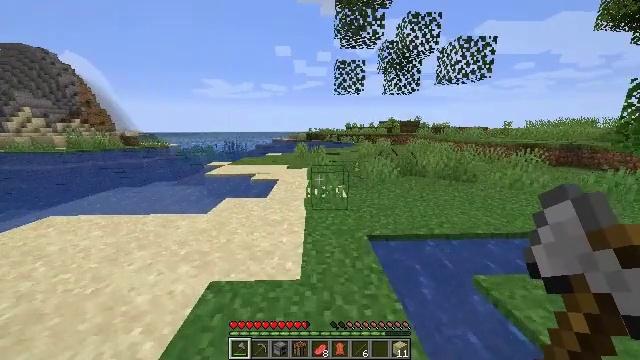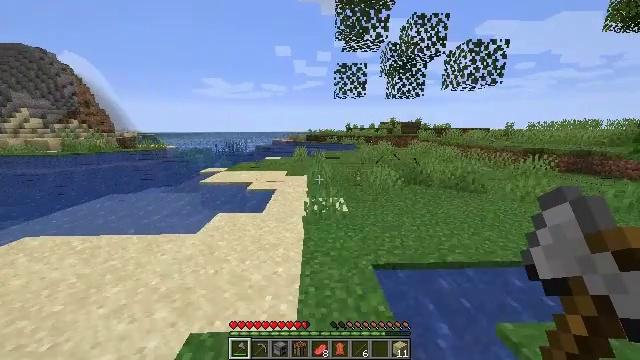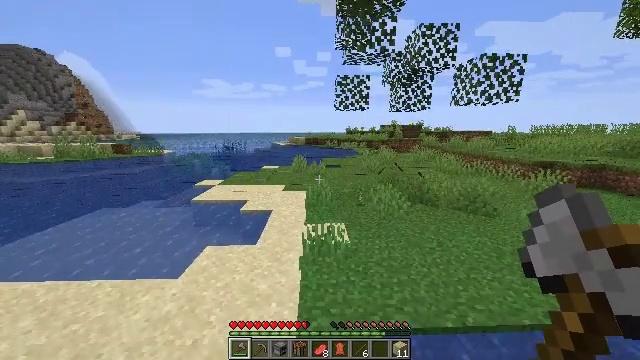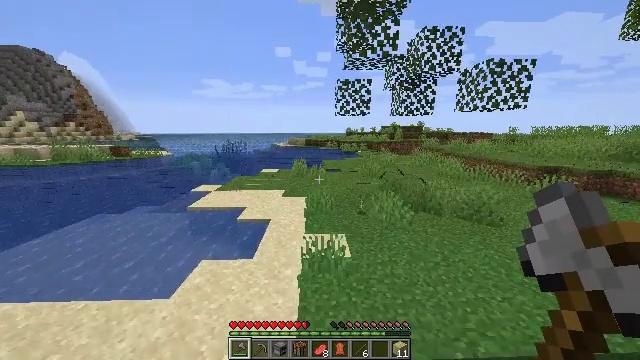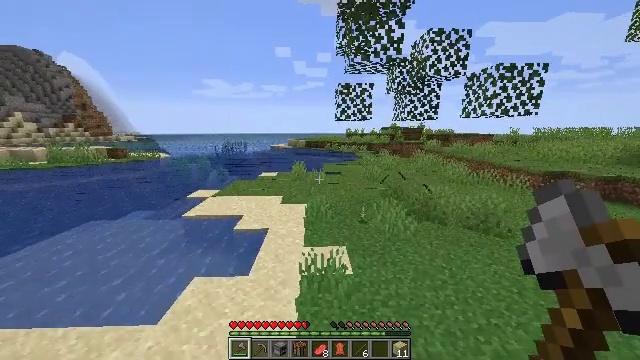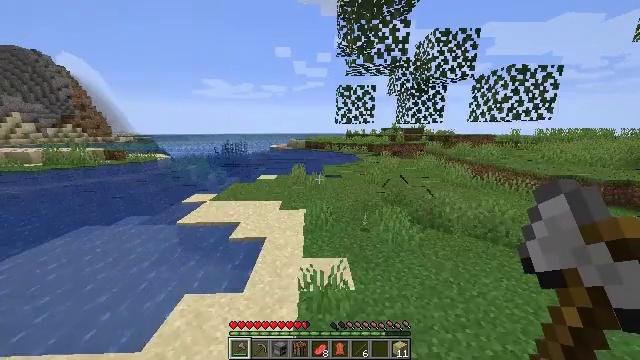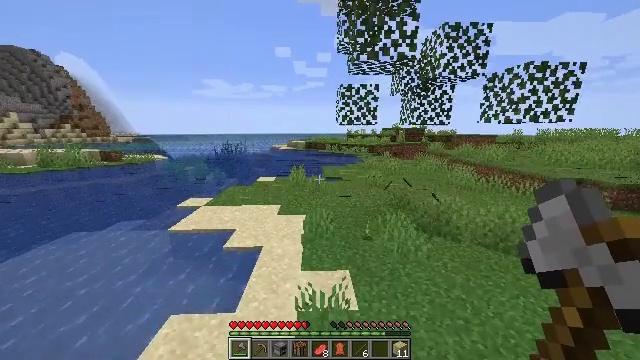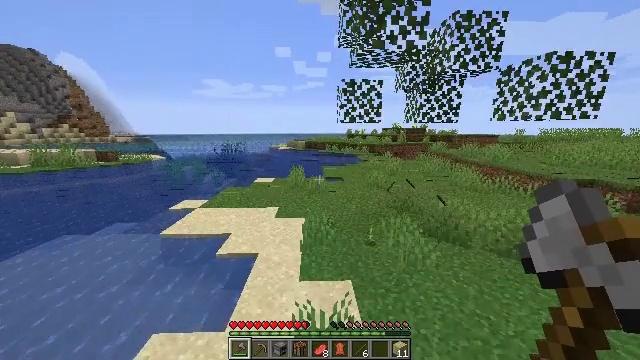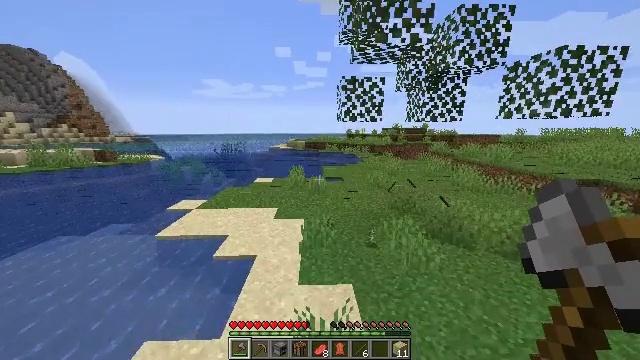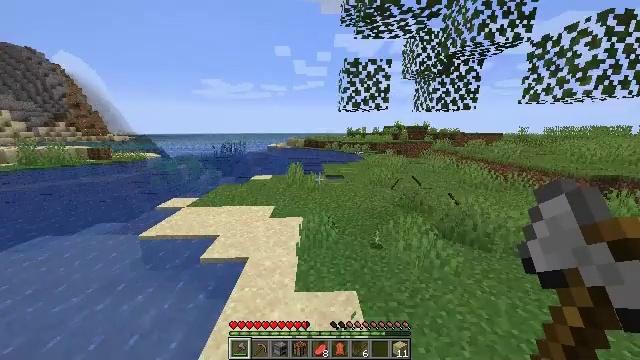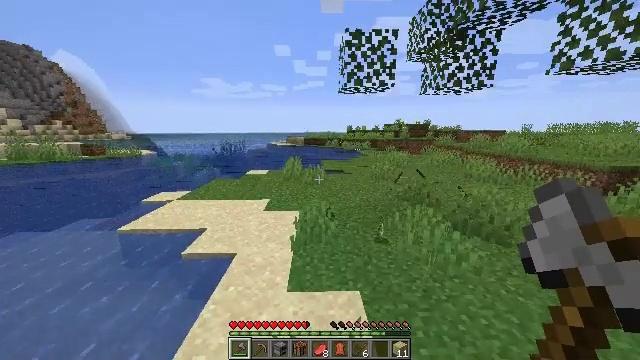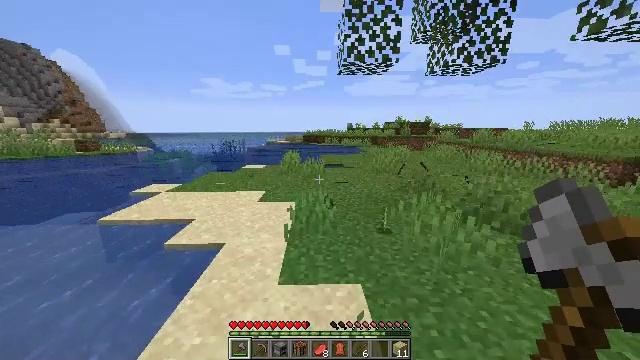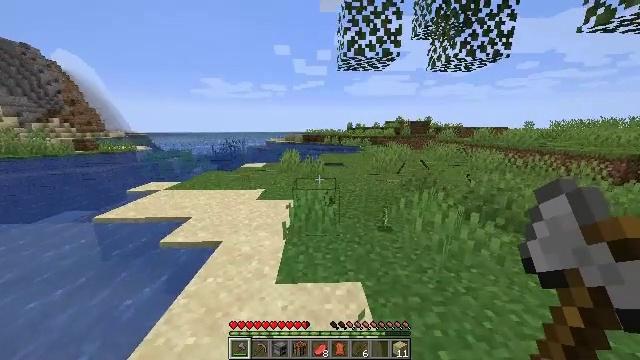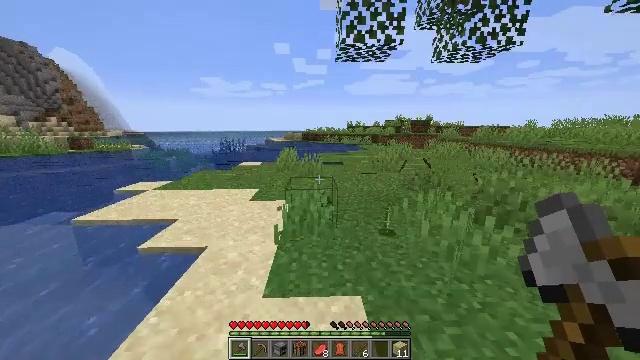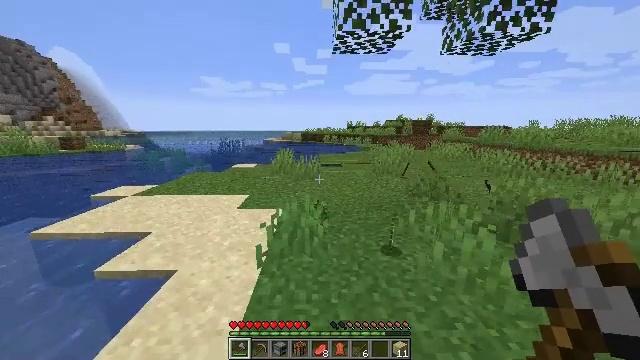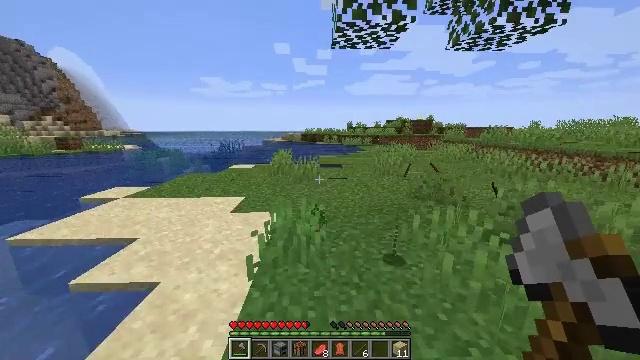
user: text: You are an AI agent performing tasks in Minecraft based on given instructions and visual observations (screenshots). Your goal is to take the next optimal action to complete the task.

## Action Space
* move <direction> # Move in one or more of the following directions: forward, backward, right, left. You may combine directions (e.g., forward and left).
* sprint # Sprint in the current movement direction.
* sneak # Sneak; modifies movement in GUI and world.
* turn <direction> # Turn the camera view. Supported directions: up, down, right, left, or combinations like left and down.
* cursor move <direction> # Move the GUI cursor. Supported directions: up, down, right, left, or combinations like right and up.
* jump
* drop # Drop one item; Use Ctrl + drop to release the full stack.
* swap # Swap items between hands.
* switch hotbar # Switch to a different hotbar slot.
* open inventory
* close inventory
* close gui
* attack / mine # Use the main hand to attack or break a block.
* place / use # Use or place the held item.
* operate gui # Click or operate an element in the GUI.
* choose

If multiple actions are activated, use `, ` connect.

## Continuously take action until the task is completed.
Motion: motion action
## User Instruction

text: Drop a birch sapling.
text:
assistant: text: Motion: move forward, sprint, jump
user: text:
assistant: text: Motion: move forward, sprint, jump
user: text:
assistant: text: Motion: move forward, sprint, jump
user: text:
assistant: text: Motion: move forward, sprint, jump
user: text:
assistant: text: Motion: move forward, sprint, jump
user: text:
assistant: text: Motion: move forward, sprint, jump
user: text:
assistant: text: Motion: move forward, sprint, jump
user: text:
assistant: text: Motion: move forward, sprint, jump
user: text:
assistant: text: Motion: move forward and move right, sprint, jump
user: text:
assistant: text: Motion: move forward and move right, sprint, jump
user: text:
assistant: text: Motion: move forward and move right, sprint, jump
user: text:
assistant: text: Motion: move forward and move right, sprint
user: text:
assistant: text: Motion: move forward, sprint
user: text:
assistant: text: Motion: move forward, sprint
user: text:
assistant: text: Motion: move forward, sprint
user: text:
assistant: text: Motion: move forward and move left, sprint
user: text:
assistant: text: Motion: move forward and move left, sprint
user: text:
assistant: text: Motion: move forward and move left, sprint
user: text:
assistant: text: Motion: move forward and move left, sprint
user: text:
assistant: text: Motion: move forward and move left, sprint
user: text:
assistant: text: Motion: move forward and move left, sprint
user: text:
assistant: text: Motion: move forward and move left, sprint
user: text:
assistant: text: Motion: move forward and move left, sprint
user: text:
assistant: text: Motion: move forward, sprint
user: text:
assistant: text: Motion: move forward, sprint
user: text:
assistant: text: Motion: move forward, sprint
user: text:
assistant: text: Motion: move forward, sprint
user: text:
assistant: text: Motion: move forward, sprint
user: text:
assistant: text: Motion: move forward, sprint
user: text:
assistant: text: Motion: move forward, sprint